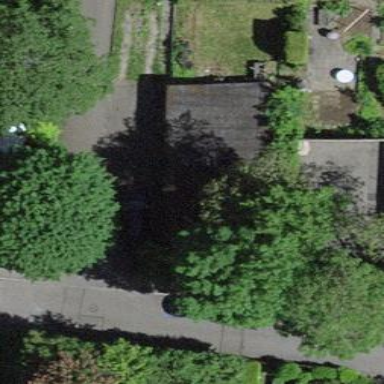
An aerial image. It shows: Simple house.